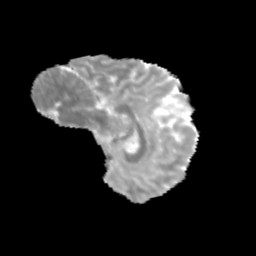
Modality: MD
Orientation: sagittal
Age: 13
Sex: male
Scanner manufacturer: siemens
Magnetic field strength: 3 T
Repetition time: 3.8 s
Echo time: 0.07 s